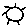
Label: sun